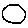
Label: circle